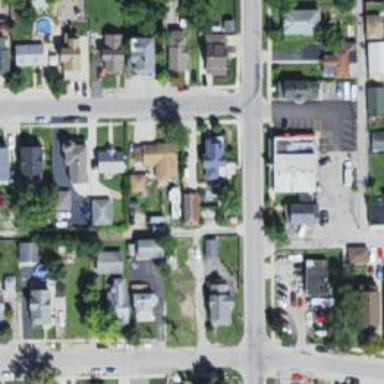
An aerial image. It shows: Alley classified as service road.